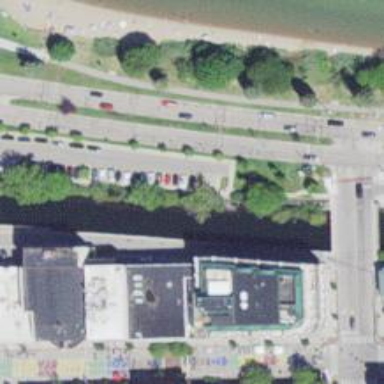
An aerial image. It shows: Footway bridge.